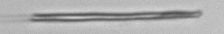
Label: fiber